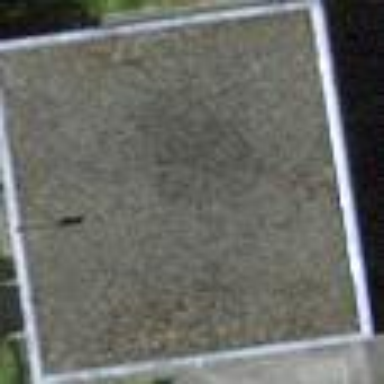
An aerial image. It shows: Service building.